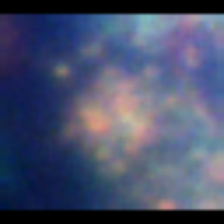
Taxon: Unknown_detritus
Group: Unknown